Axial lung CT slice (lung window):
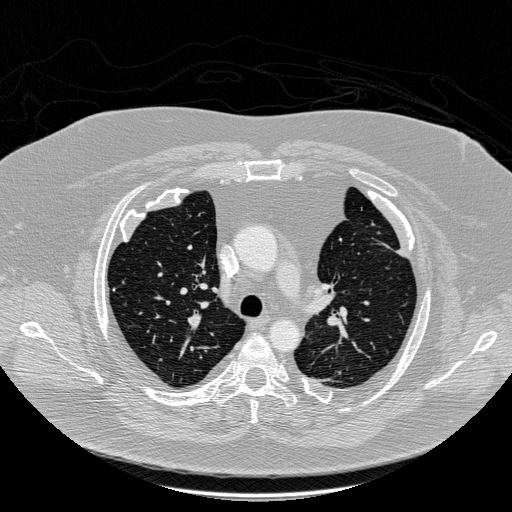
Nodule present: no